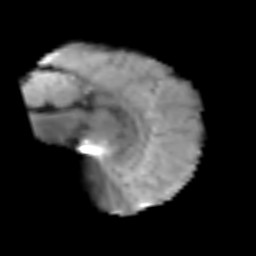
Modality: T2w
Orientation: sagittal
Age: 42
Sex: male
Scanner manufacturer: siemens
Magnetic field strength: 3 T
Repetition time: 3.2 s
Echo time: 0.081 s